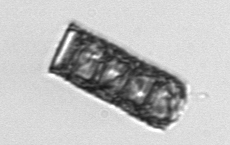
Label: Paralia_sulcata